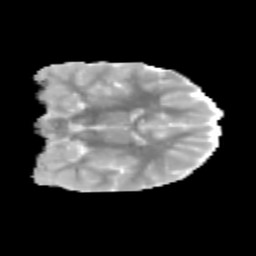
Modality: MD
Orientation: coronal
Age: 9
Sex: female
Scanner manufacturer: siemens
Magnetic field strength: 3 T
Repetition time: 3.8 s
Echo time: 0.07 s